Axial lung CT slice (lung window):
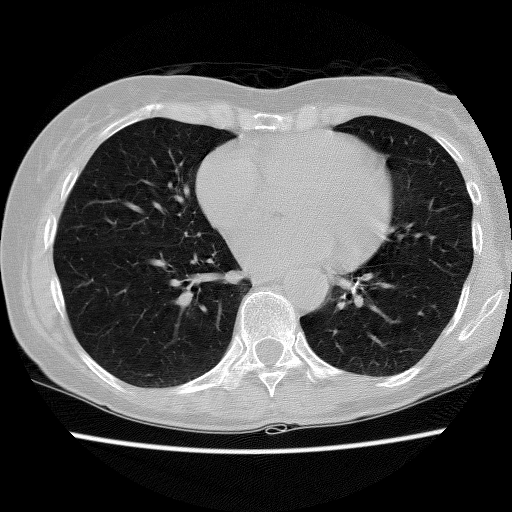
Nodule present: no